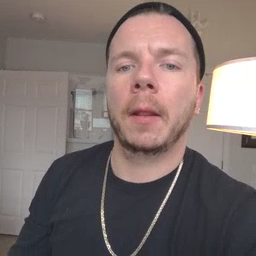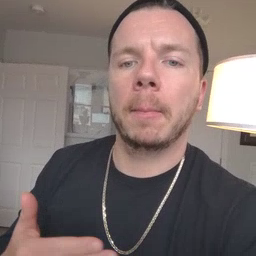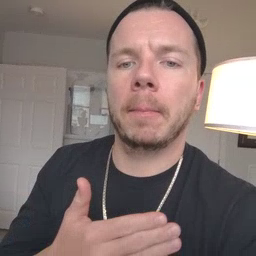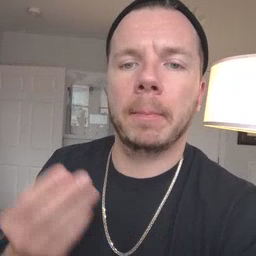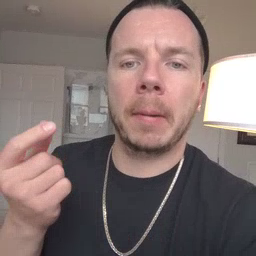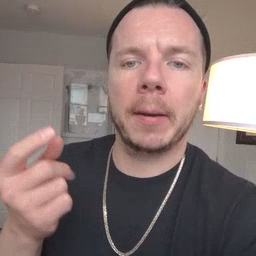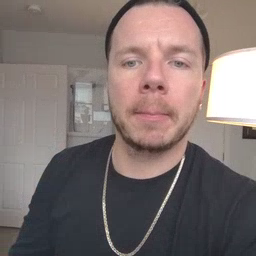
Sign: puppy